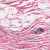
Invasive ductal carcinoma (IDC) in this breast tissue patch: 0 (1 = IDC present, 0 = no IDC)